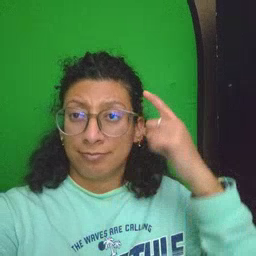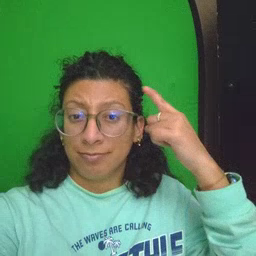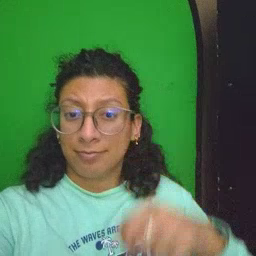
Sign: for